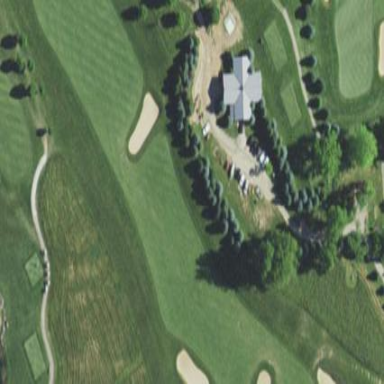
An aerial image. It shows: Grassy area designated as golf fairway.